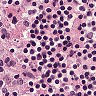
Metastatic tissue present: no